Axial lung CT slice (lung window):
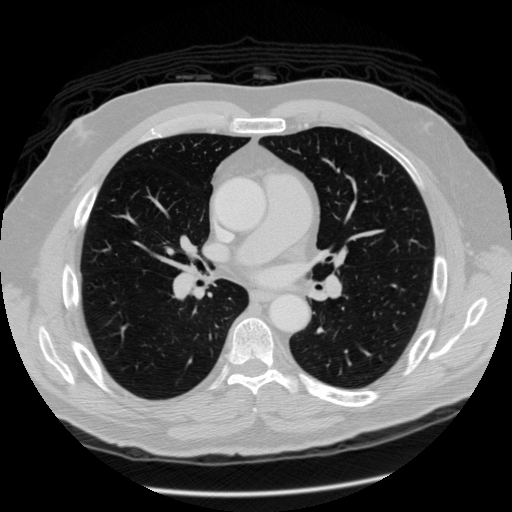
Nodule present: no